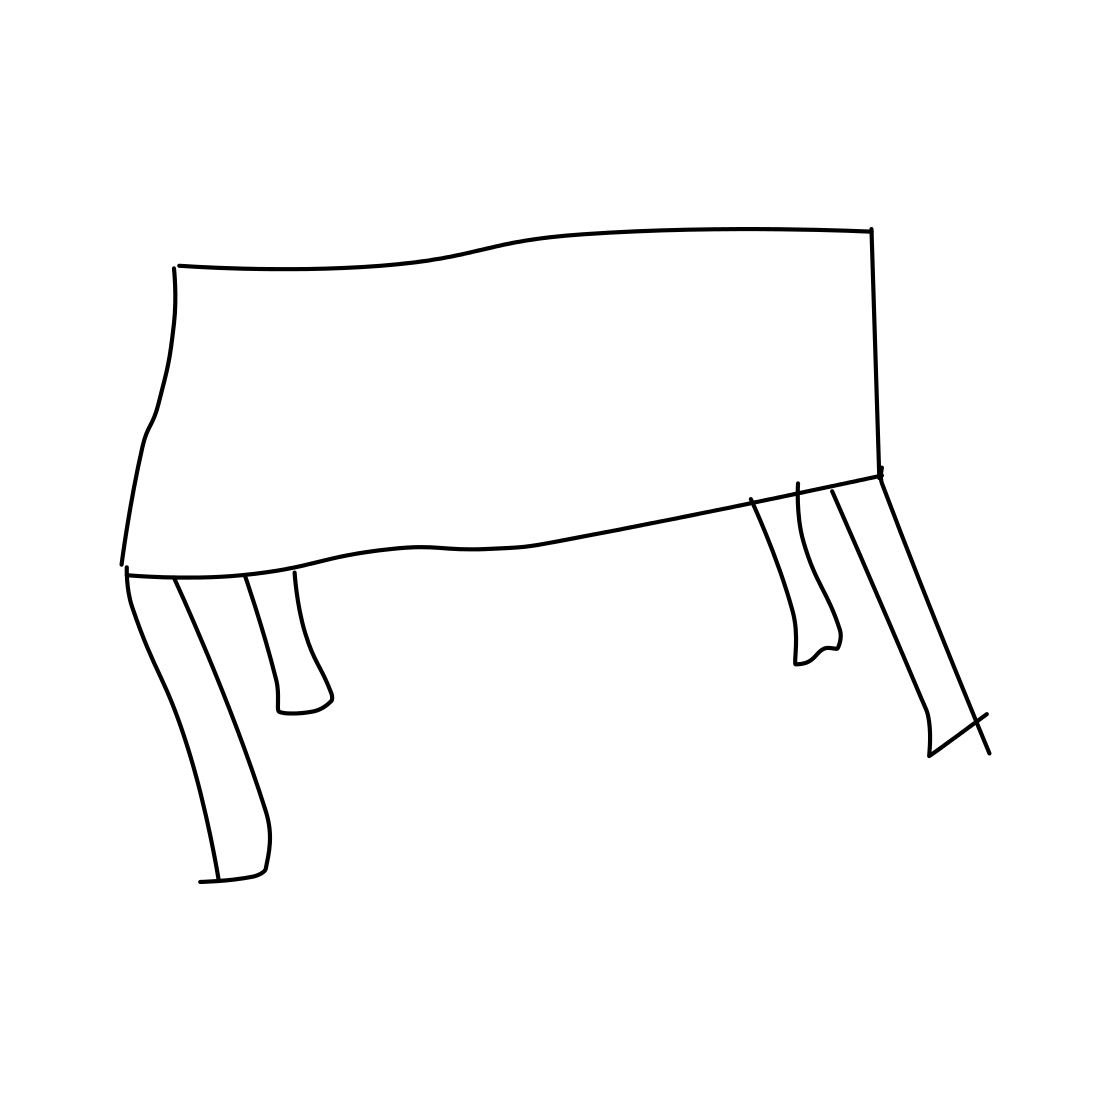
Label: table